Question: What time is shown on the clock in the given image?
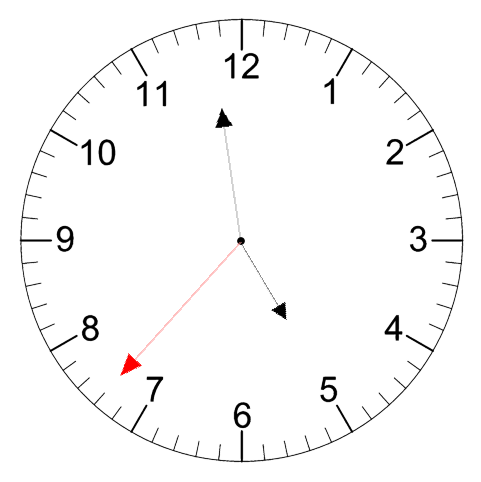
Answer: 04:58:37